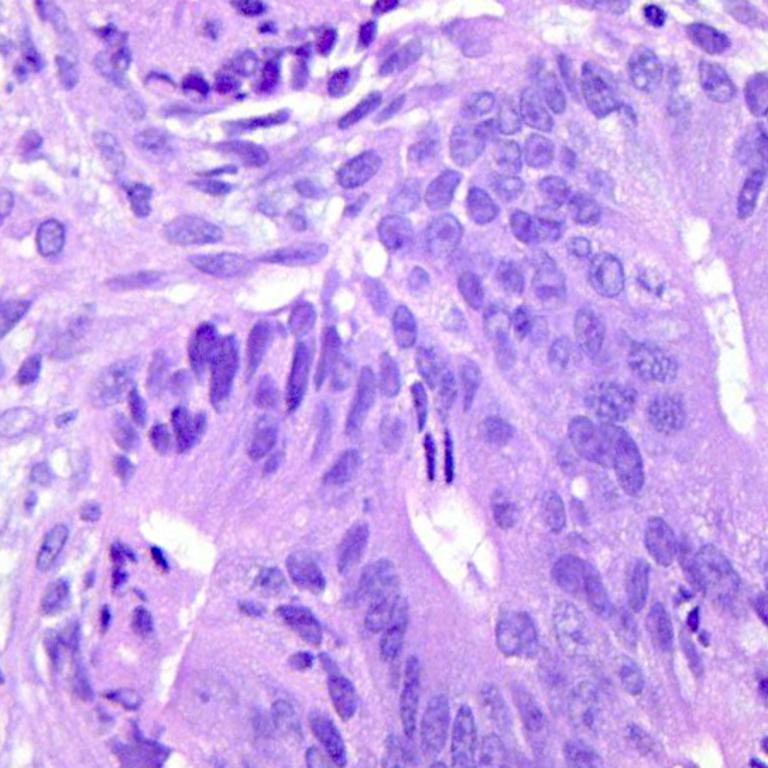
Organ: colon
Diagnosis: adenocarcinomas